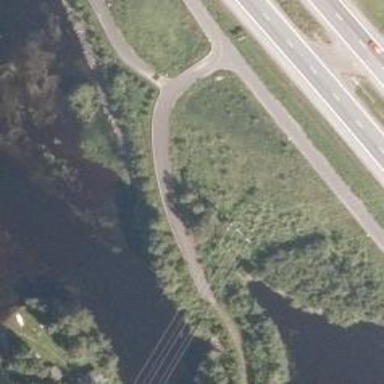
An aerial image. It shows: Cycleway built on embankment.